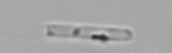
Label: Cerataulina_pelagica